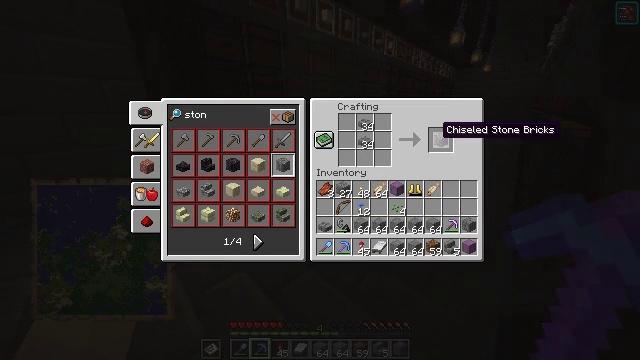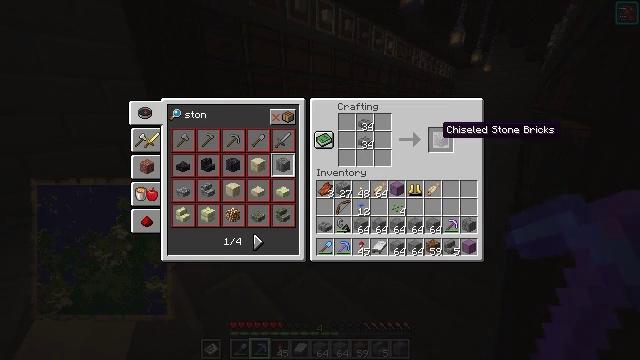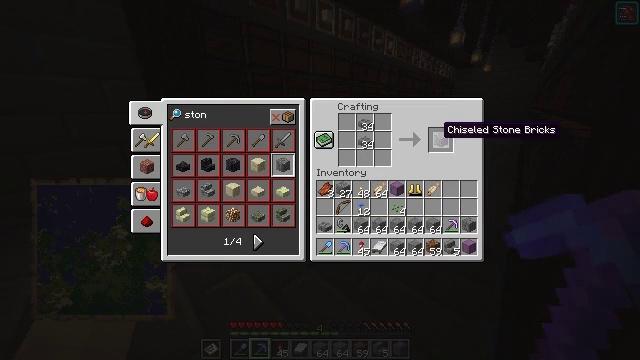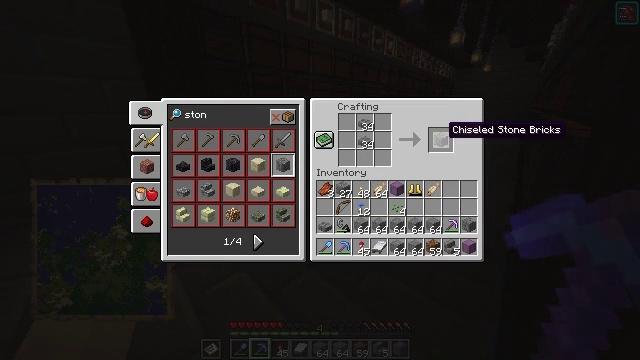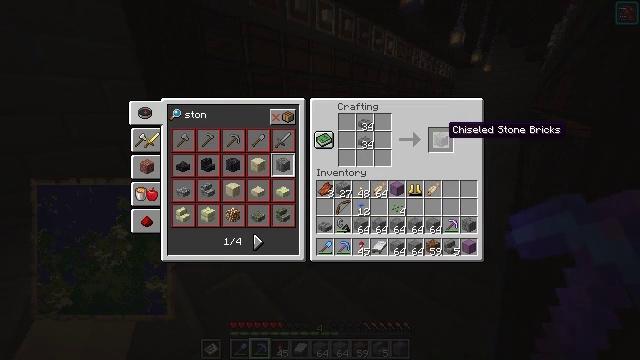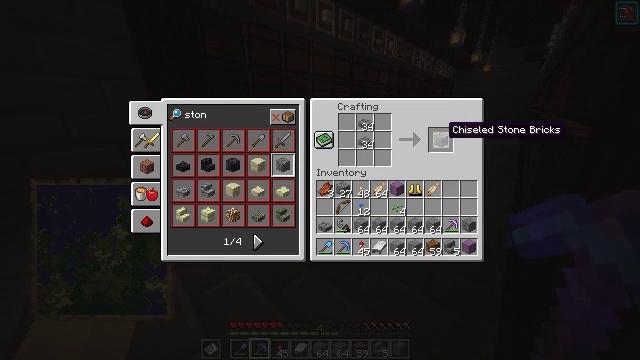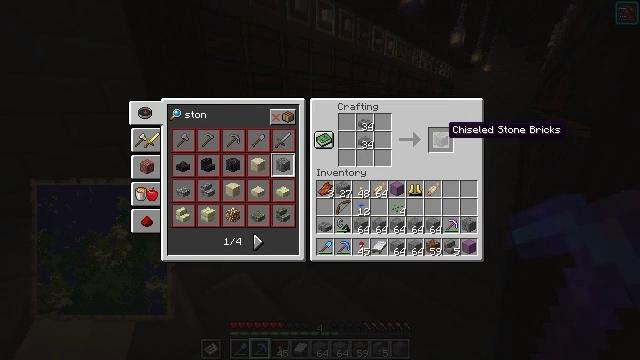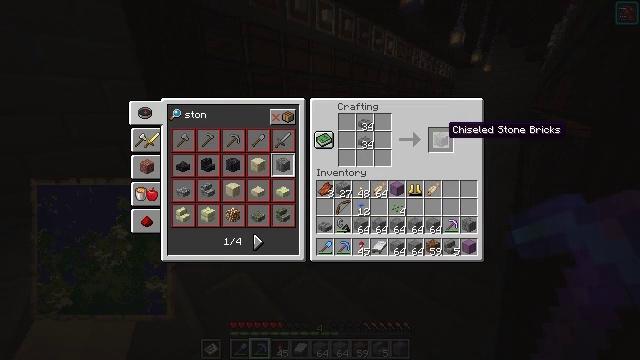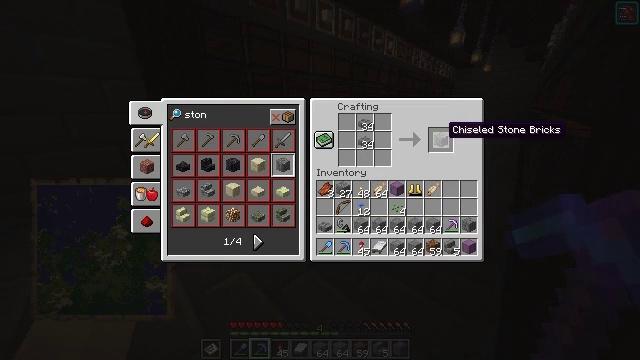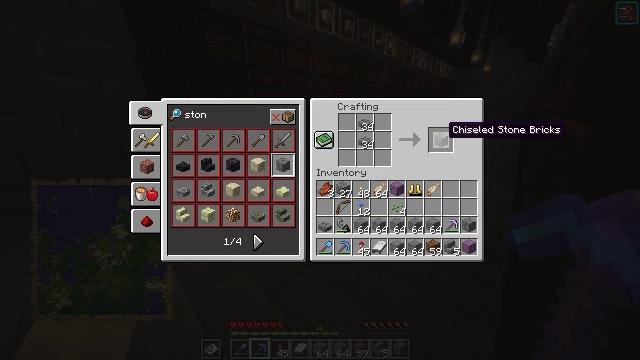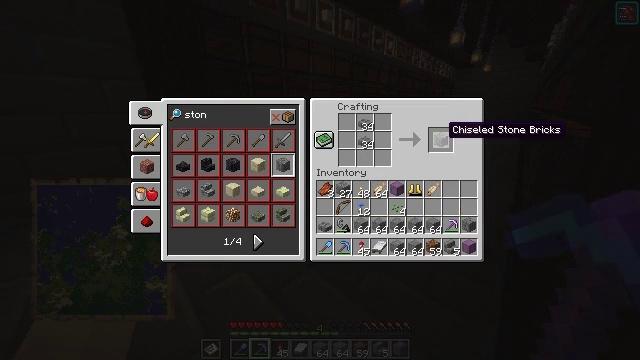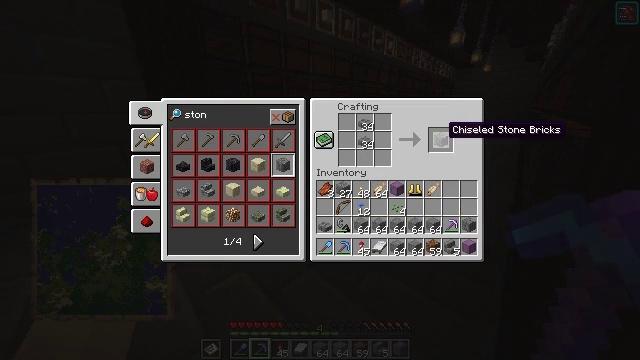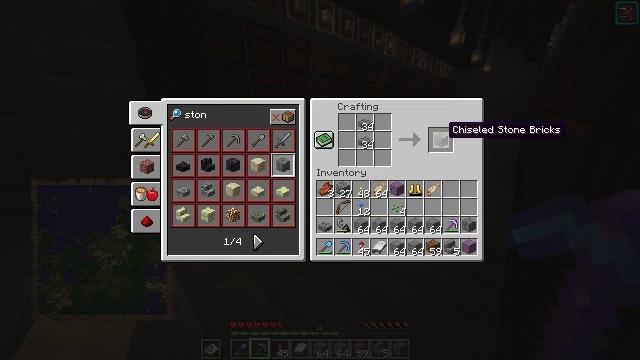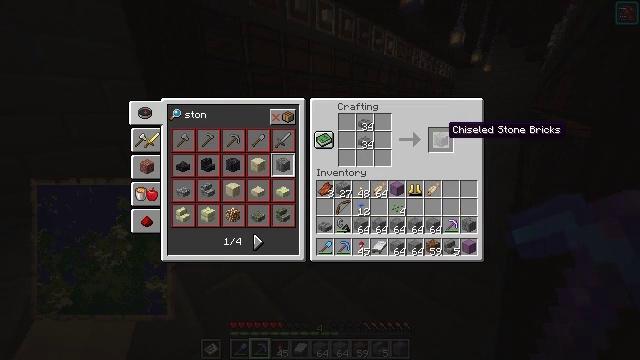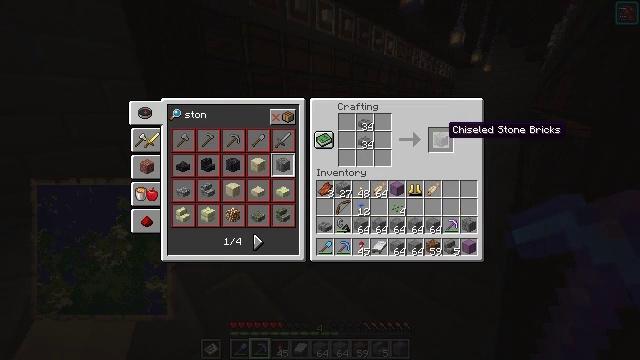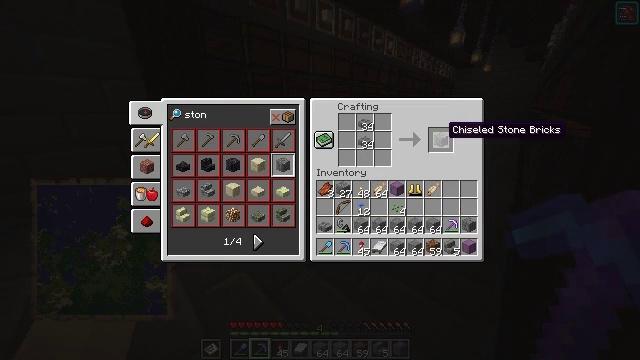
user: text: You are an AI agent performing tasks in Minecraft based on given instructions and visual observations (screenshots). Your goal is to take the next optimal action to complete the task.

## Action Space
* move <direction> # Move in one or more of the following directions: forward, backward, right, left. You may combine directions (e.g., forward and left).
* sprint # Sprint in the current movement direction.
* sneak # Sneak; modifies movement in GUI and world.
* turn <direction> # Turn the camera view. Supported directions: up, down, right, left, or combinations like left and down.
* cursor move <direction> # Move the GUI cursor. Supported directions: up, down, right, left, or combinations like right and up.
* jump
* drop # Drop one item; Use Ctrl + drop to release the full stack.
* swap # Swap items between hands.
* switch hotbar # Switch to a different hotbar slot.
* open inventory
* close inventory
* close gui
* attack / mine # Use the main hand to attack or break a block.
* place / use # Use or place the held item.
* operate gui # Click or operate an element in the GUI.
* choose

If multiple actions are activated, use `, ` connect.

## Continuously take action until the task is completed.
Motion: motion action
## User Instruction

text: Use a crafting table to get chiseled stone bricks.
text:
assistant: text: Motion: sneak
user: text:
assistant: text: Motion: sneak
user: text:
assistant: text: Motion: sneak
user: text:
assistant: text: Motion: sneak
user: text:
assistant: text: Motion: sneak
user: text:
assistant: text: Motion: sneak
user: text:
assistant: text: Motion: sneak
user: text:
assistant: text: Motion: sneak
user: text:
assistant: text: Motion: sneak
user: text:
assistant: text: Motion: sneak
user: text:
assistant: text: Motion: sneak
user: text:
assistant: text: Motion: sneak
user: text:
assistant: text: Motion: sneak
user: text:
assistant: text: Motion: sneak
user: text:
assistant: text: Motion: sneak
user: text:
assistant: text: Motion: sneak
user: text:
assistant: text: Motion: sneak
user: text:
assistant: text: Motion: sneak
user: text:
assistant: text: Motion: sneak
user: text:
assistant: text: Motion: sneak
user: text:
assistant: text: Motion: sneak
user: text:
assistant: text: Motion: sneak
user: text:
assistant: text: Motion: sneak
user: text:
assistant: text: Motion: sneak
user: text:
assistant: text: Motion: sneak
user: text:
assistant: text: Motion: sneak
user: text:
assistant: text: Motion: sneak
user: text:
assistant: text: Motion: sneak
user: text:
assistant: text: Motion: sneak
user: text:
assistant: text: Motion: sneak